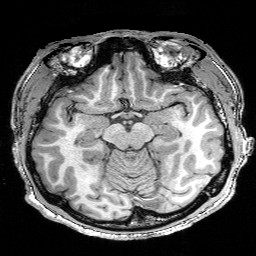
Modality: T1w
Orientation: coronal
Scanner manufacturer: siemens
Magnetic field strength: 3 T
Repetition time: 2.25 s
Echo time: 0.00418 s